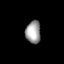
Tissue: lung
Cell type: Epithelial cells
Senescence score: 0.1814
Nuclear area (px): 327
Mean DAPI intensity: 159.939